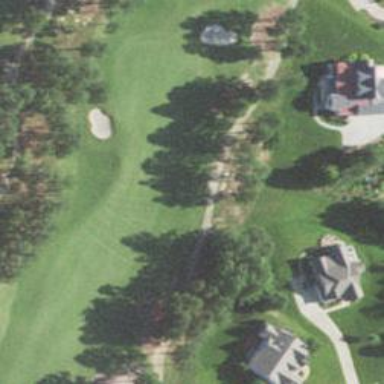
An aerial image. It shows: Pathway for golfing.